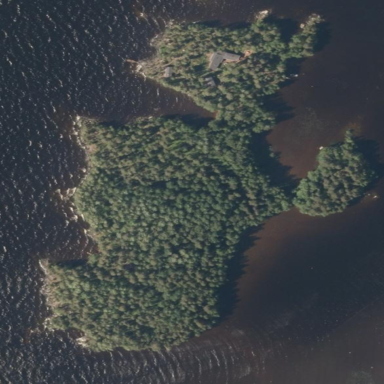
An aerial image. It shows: Image showing island.